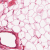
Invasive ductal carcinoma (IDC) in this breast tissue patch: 0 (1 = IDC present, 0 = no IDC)